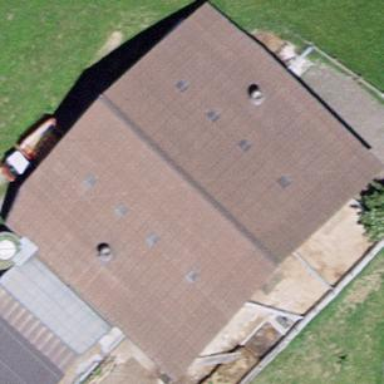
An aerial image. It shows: Barn.